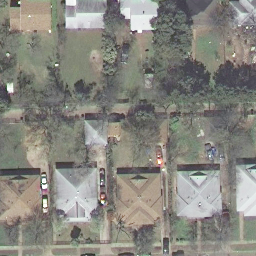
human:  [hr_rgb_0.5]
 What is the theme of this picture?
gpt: medium residential

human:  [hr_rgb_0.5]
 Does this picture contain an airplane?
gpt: no

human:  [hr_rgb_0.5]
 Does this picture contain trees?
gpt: yes

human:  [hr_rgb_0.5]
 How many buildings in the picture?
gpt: ten

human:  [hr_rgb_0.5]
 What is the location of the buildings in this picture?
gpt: up and bottom